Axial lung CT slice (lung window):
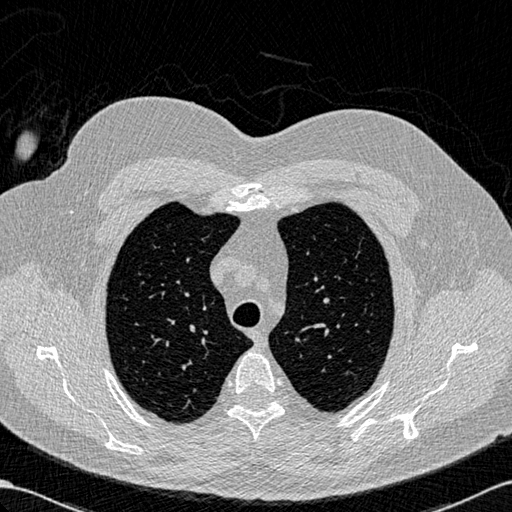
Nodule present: no